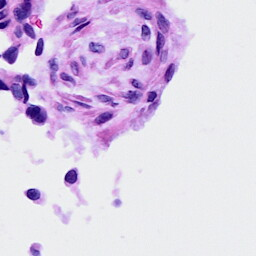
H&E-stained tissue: Ovarian